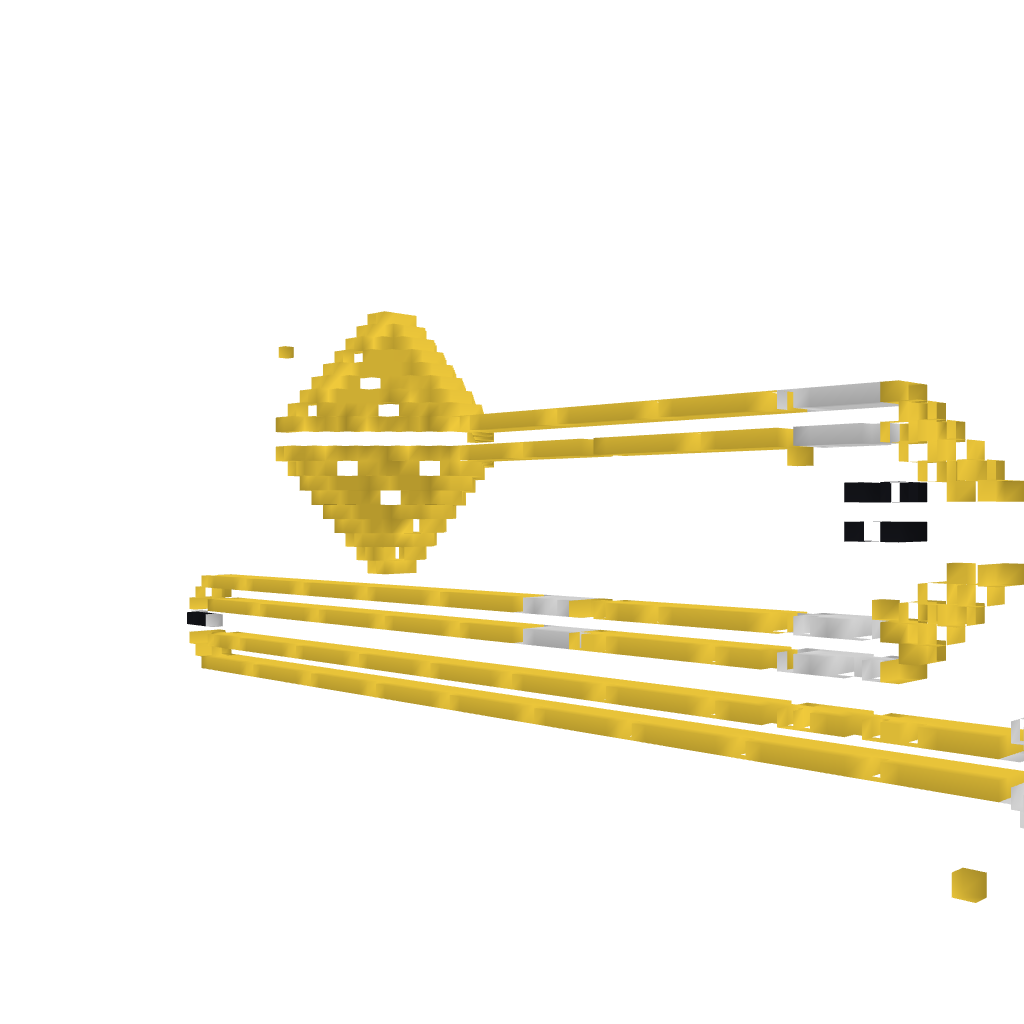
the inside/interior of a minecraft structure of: Trombone - By Cybersneeze